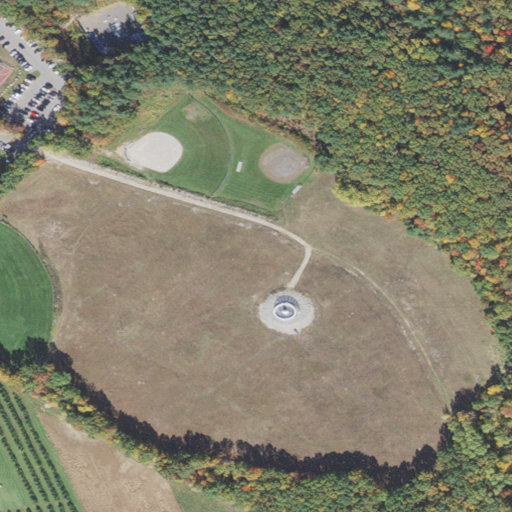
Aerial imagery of mountain in New Hampshire named Moose Hill containing deciduous forest, pasture, shrub, open development, medium intensity development, mixed forest, low intensity development, evergreen forest, and high intensity development